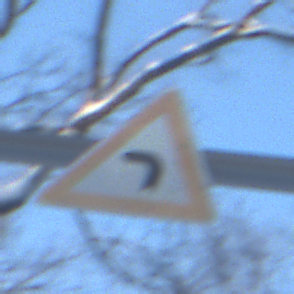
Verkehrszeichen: KurveLinks
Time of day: MorningAfternoon
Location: Outdoor (Nature)
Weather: Clear
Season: Winter
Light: Natural